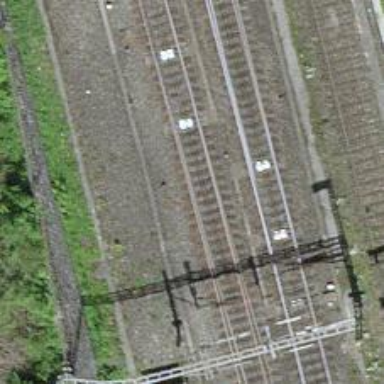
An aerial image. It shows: Single railway track with electrification through contact line.